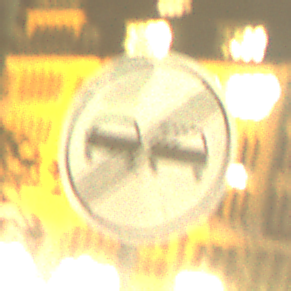
Verkehrszeichen: EndeUeberholverbot
Umgebung: Outdoor, Urban
Tageszeit: Night
Wetter: Overcast
Licht: Artificial
Jahreszeit: NotSpecified
Kontrast: MediumContrast